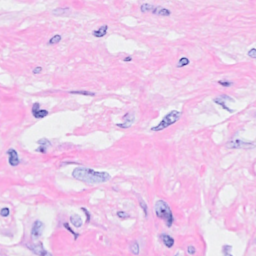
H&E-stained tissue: Breast